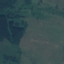
Land use / land cover: Pasture